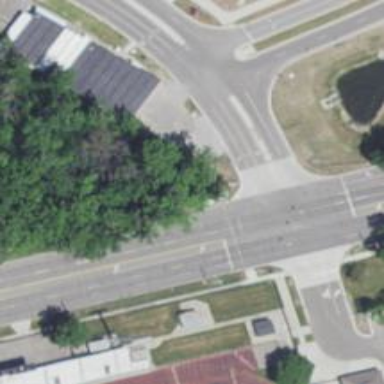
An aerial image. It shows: Marked crossing on footway.